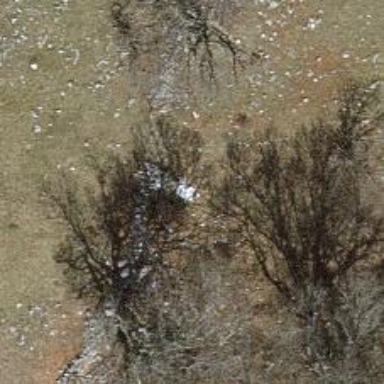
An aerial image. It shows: Wall made of dry stone.